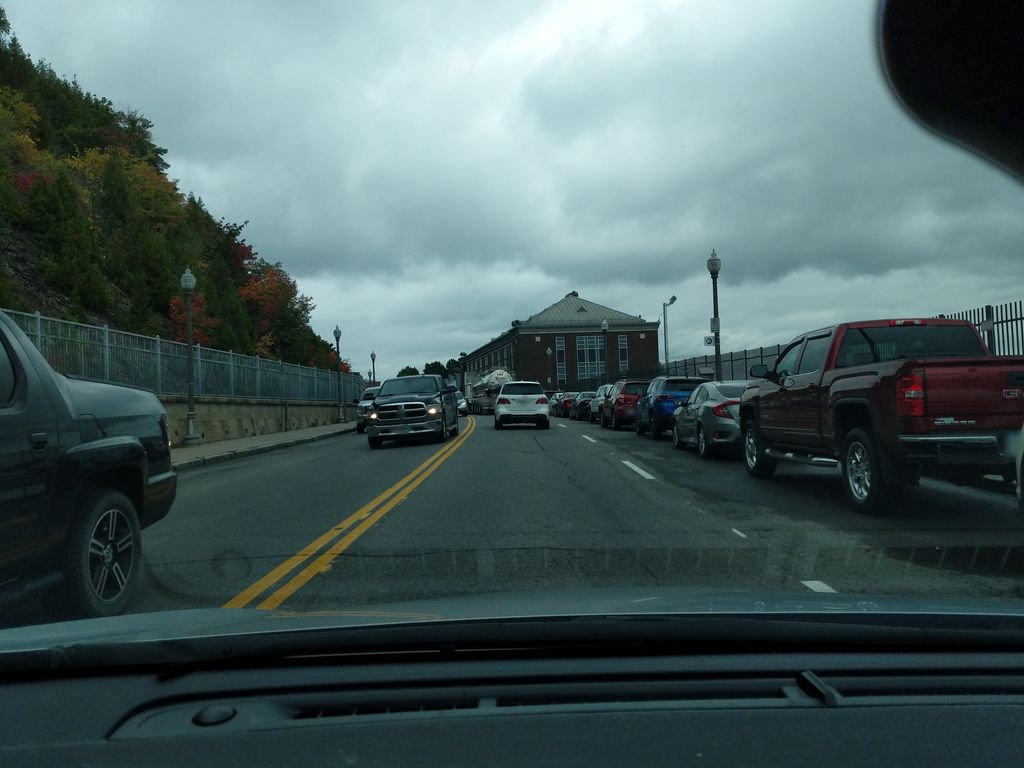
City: quebec_city